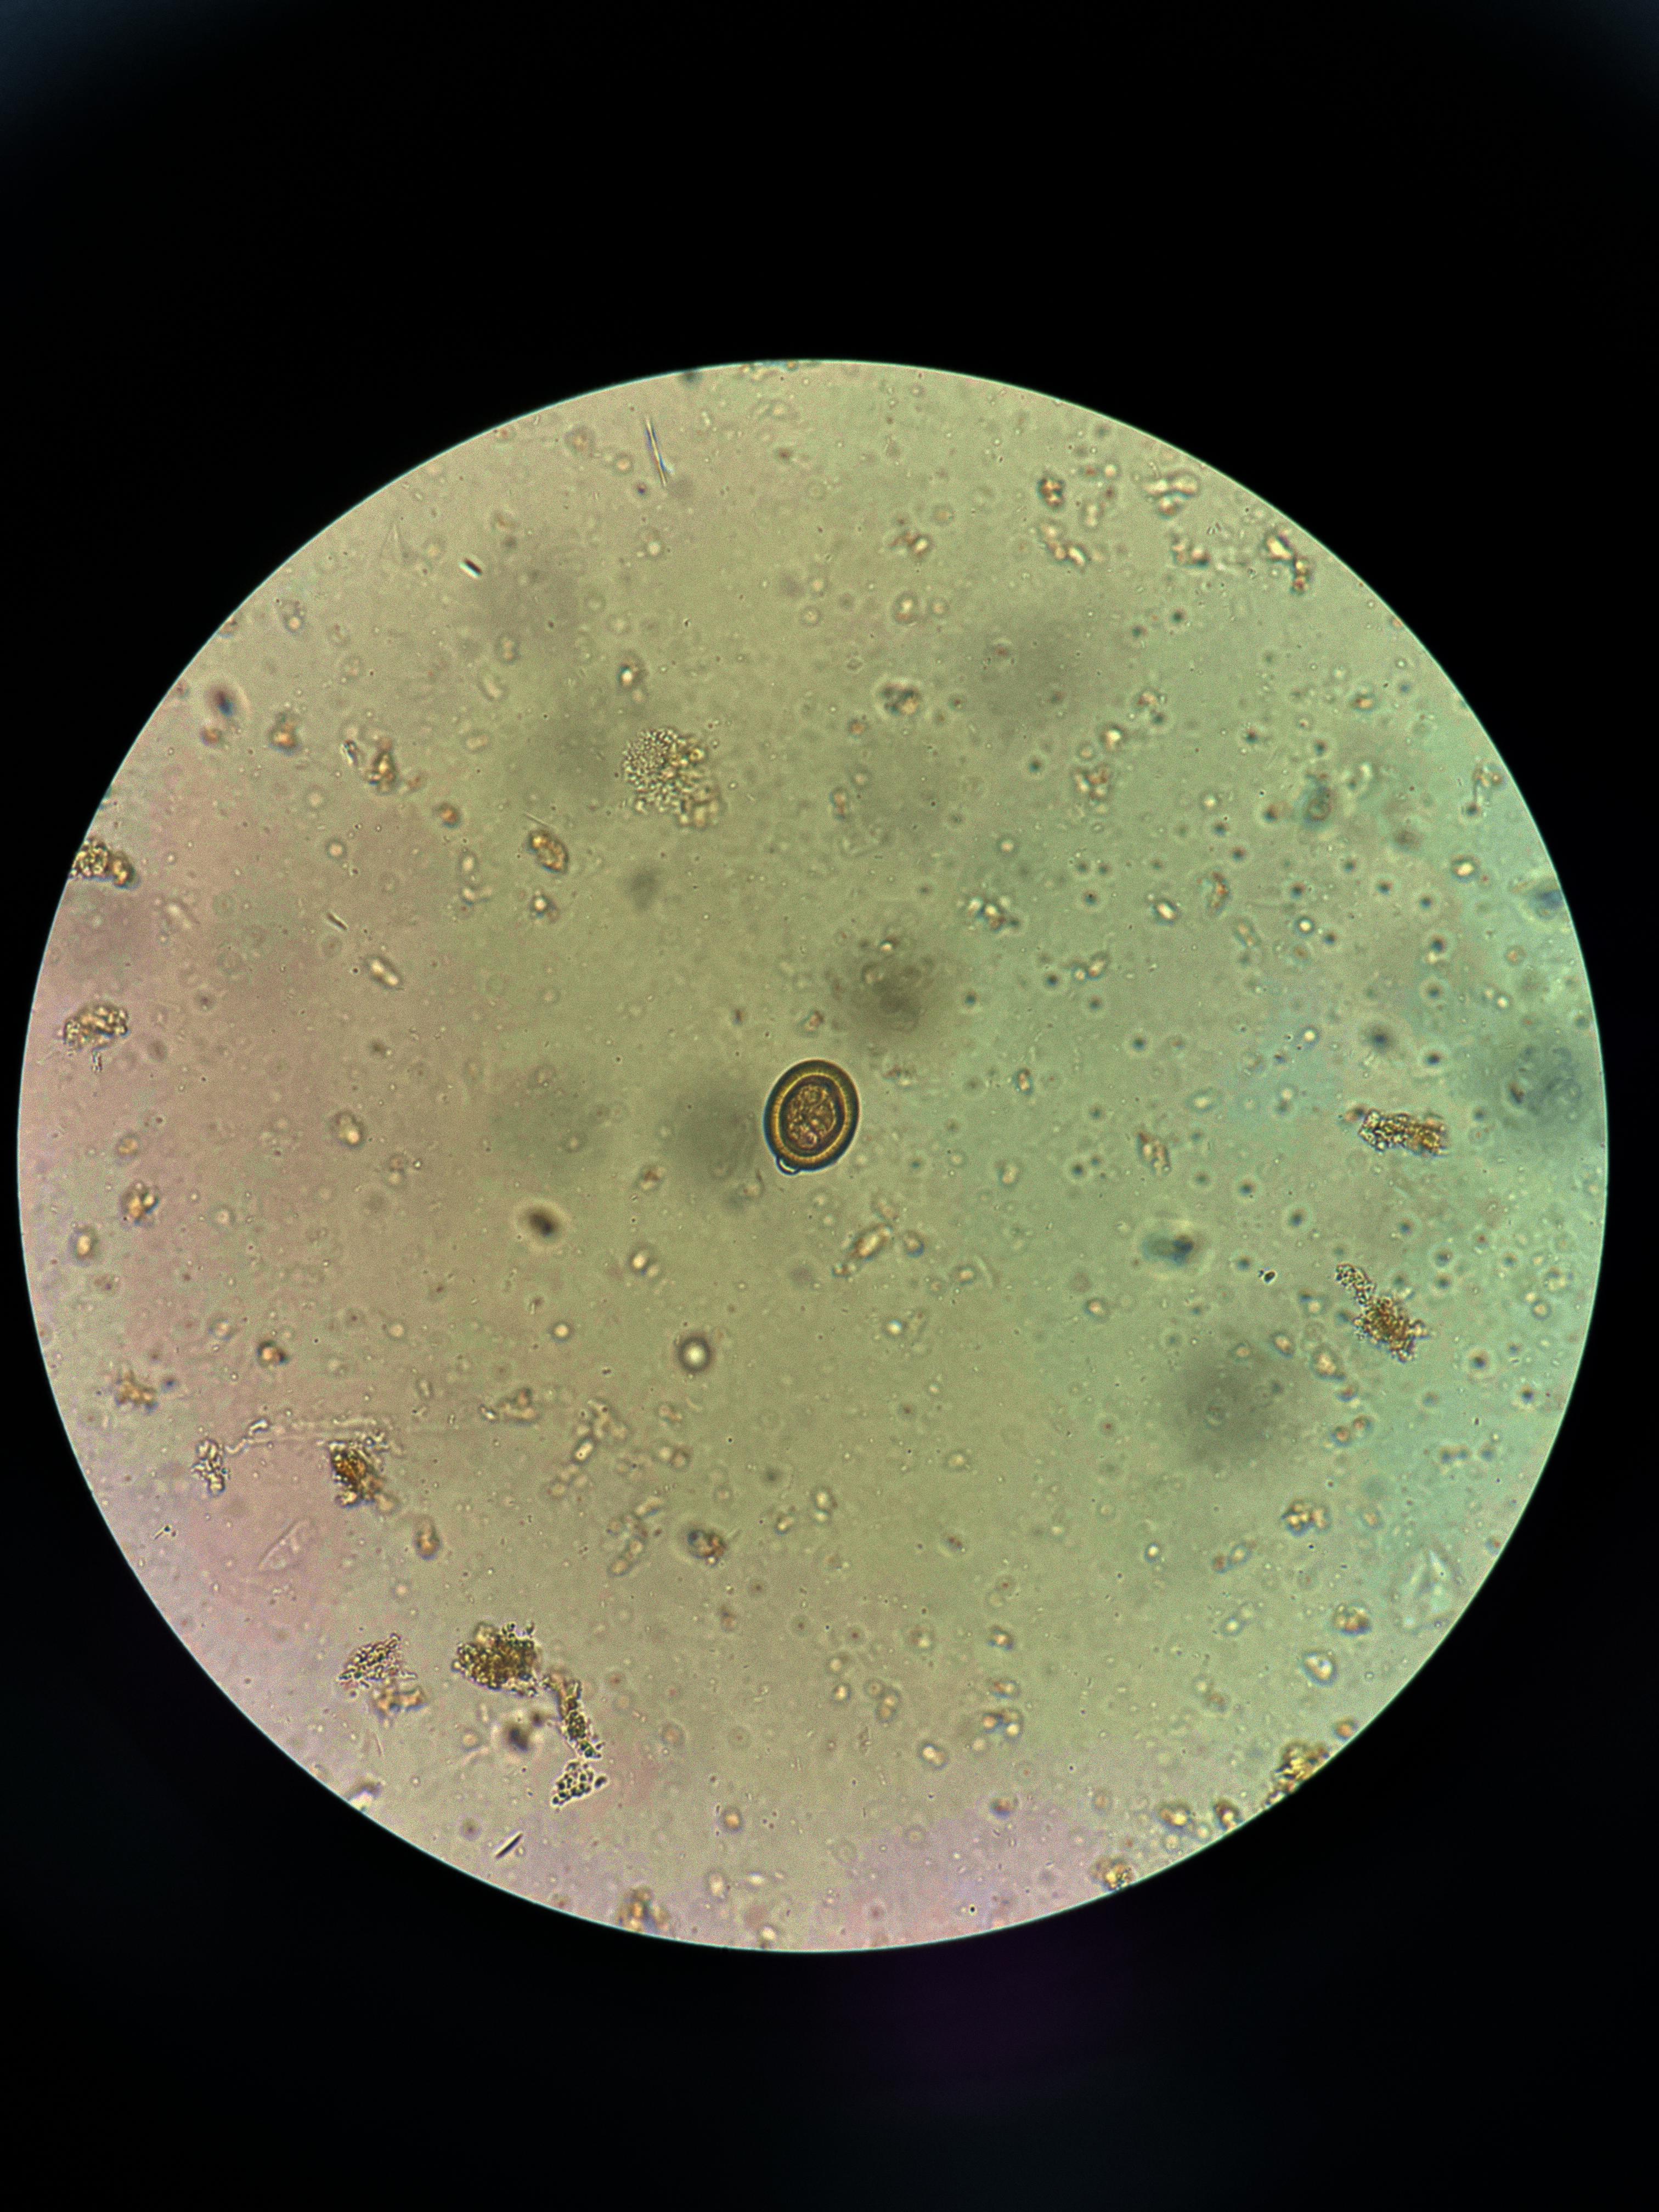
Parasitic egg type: Taenia spp. egg